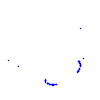
Particle: kaon